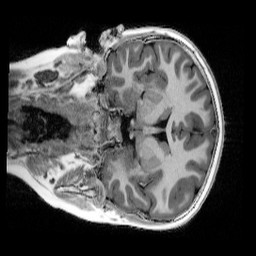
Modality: UNIT1_denoised
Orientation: coronal
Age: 9
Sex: male
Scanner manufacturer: siemens
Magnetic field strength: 3 T
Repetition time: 4 s
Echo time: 0.00303 s